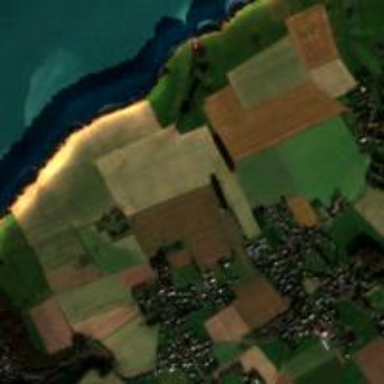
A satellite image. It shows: Picturesque farmland scene.